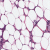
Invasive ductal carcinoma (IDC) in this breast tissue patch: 0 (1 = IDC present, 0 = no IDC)